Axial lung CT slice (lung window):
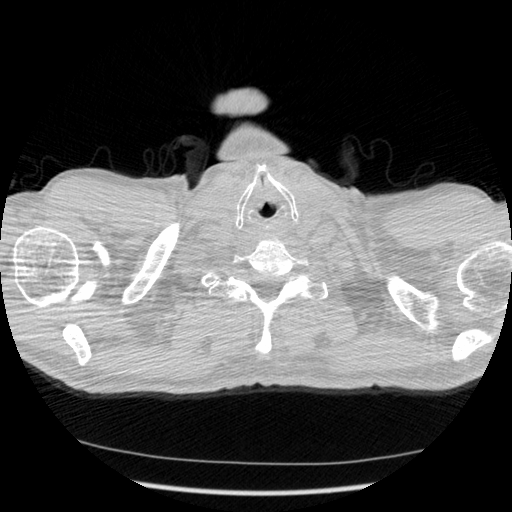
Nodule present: no